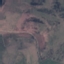
Land use / land cover class: HerbaceousVegetation